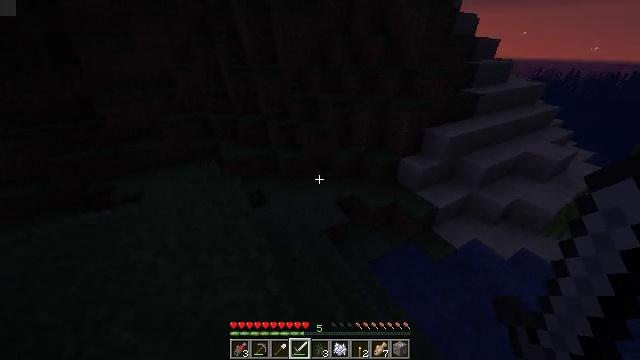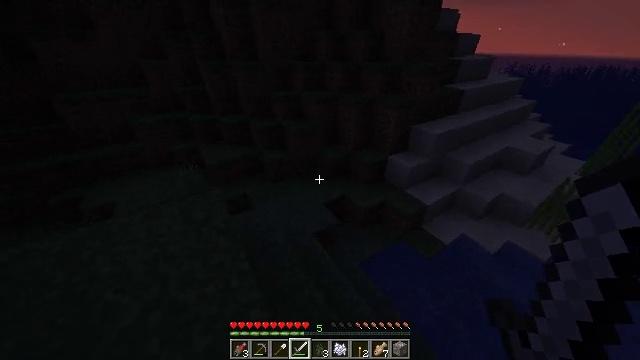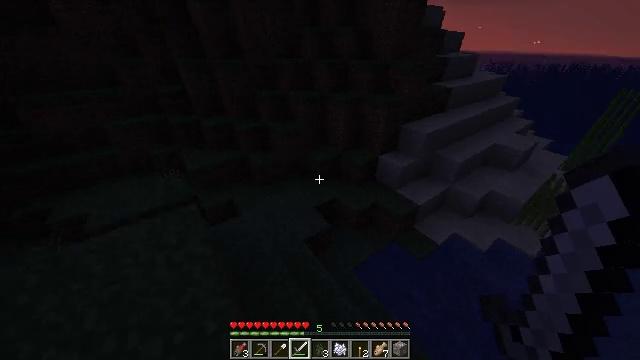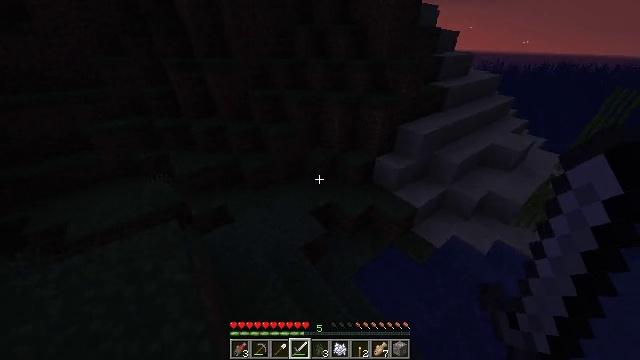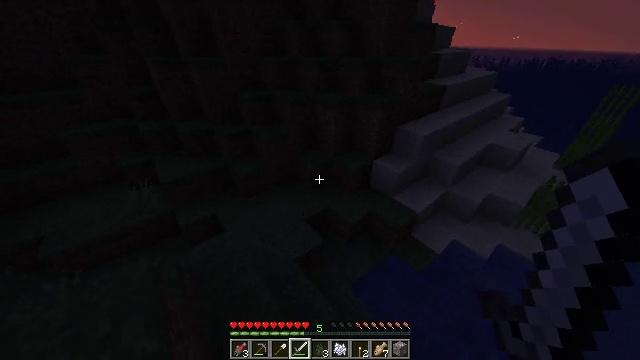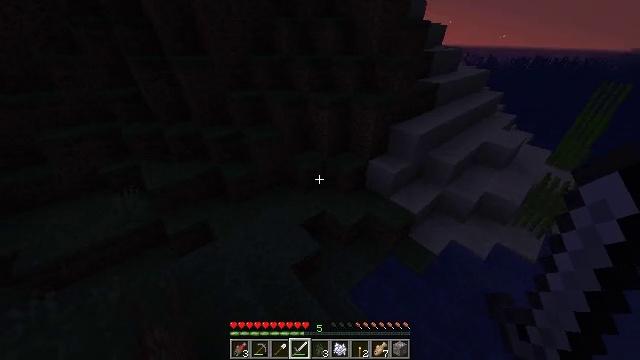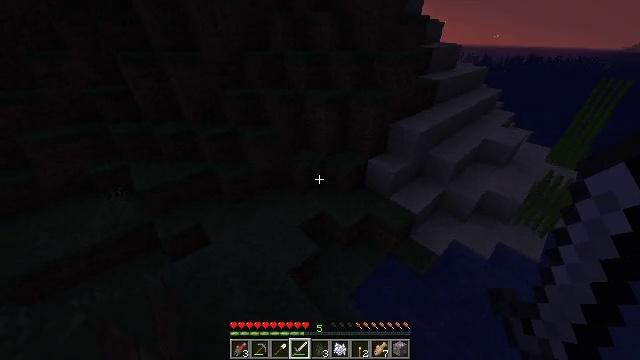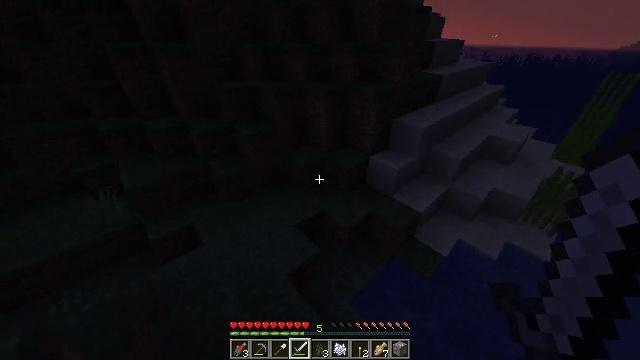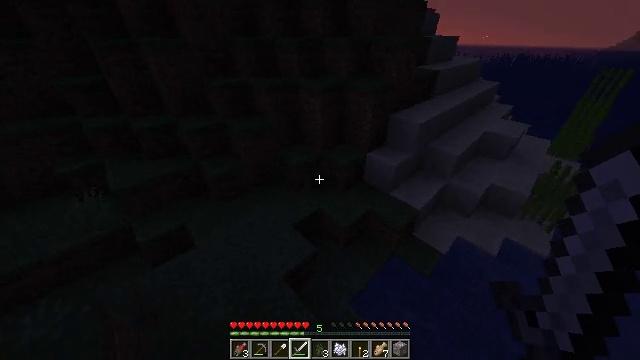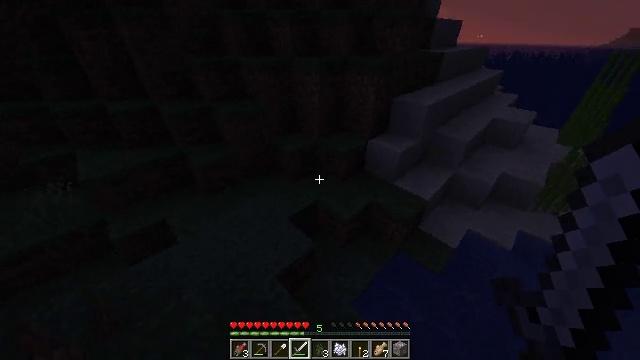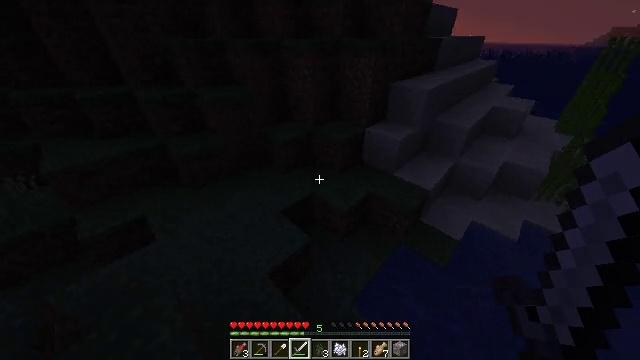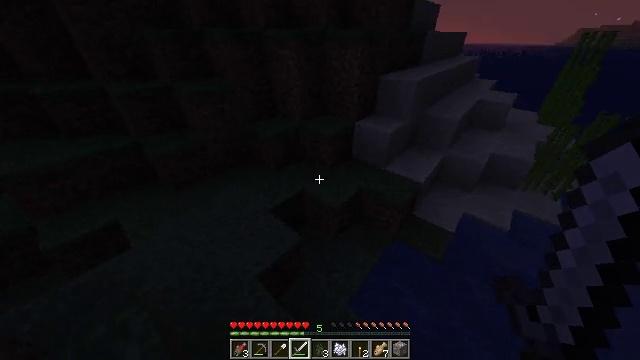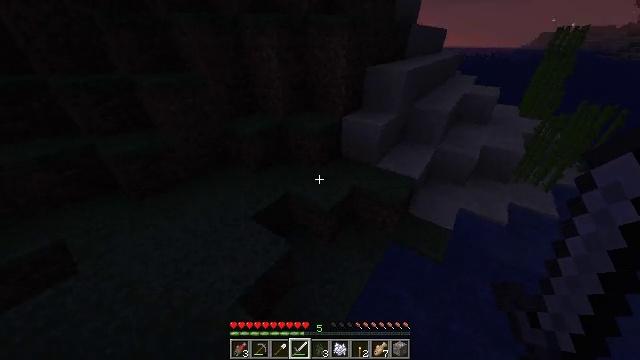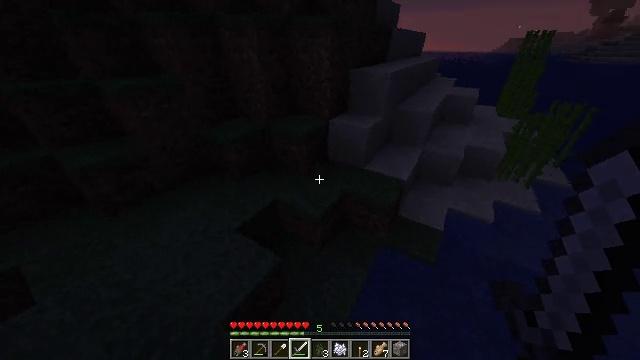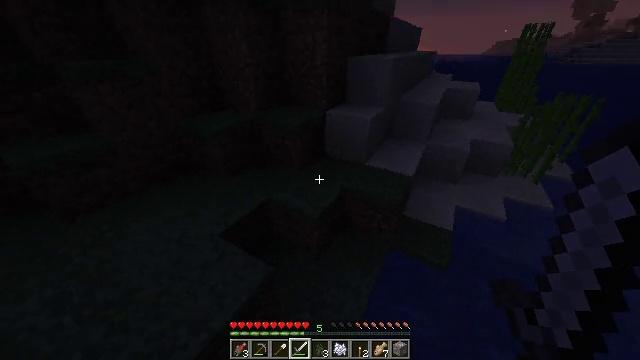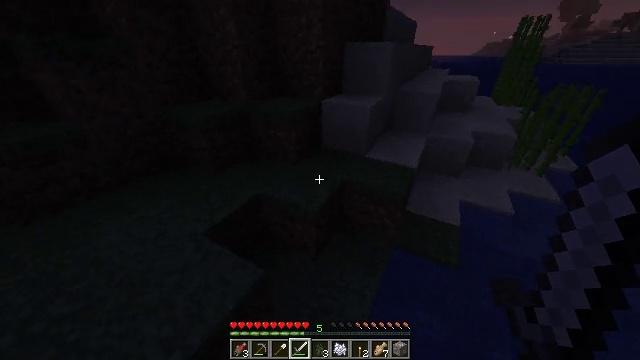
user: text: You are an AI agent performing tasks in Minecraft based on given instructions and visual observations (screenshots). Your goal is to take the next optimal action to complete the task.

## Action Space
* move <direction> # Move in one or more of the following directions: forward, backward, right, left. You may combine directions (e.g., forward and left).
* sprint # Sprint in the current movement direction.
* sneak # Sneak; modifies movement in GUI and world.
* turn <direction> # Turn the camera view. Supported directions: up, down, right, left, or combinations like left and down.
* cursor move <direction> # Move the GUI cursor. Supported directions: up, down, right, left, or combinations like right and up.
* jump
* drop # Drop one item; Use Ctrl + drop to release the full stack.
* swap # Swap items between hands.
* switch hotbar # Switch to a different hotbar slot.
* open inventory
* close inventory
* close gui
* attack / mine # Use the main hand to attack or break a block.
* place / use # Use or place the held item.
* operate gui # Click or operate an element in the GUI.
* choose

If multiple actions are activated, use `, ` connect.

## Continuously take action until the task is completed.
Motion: motion action
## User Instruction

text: Break the sugar cane.
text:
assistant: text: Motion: move forward, sprint, turn right
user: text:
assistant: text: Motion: move forward, sprint, turn right
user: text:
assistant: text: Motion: move forward, sprint, turn right
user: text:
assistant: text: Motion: move forward, sprint, turn right
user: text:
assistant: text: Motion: move forward, sprint, turn right
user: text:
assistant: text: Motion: move forward, sprint
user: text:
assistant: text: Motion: move forward, sprint
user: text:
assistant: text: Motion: move forward, sprint, turn right
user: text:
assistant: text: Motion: move forward, sprint
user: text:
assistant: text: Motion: move forward, sprint, turn right
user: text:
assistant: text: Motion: move forward, sprint, turn right
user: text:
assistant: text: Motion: move forward, sprint, turn right
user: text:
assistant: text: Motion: move forward, sprint, turn right
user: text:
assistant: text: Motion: move forward, sprint, turn right
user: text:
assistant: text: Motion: move forward, sprint, turn right
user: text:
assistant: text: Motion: move forward, sprint, turn right and up
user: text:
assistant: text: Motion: move forward, sprint, turn right
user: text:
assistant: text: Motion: move forward, sprint, turn right
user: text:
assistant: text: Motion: move forward, sprint, turn right and up
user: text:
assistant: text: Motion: move forward, sprint, turn right and up
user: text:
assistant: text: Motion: move forward, sprint, turn right and up
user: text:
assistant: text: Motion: move forward, sprint, turn right and up
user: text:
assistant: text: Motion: move forward, sprint, turn right and up
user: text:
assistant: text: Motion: move forward, sprint, turn right and up
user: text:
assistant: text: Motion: move forward, sprint, turn right
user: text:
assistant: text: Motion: move forward, sprint
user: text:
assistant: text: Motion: move forward, sprint, jump
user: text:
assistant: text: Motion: move forward, sprint, jump
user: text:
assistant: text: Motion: move forward, sprint, jump
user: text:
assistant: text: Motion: move forward, sprint, jump